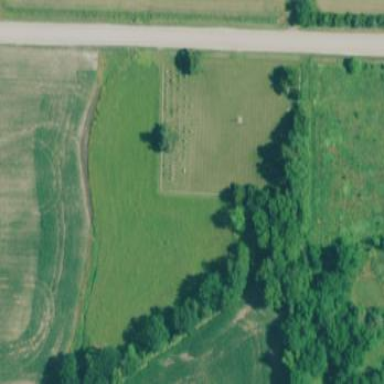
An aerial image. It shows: Cemetery with graves.